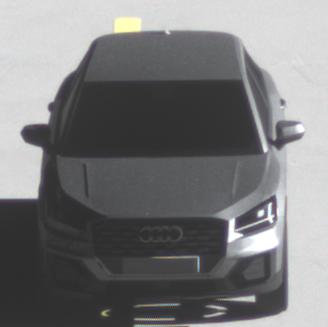
Make: Audi
Model: Q2
Model produced from: 2016
Model produced until: 2020
Doors: 5
Color: gray
Road condition: dry road
Daytime: morning or afternoon
Contrast: high contrast